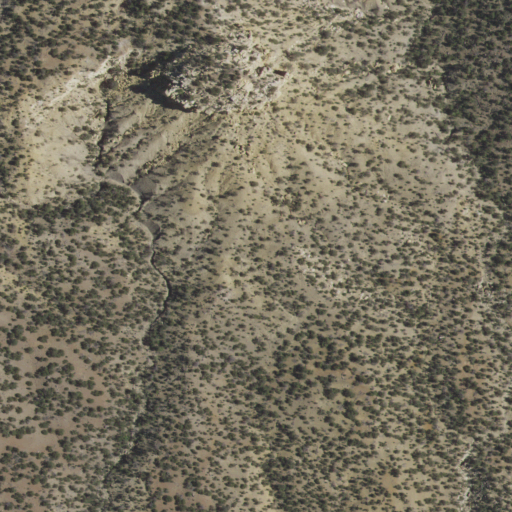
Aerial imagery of mountains in New Mexico named San Mateo Mountains containing evergreen forest and shrub